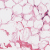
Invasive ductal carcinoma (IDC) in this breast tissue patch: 0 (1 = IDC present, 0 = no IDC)